Question: I am looking for the JavaScript code which can arrange playing cards images as appear in the attached image, i am using CSS transform rotate with degree 7, but i tried to calculate the left and top in different ways to come up with the attached image but i was unable to do so.

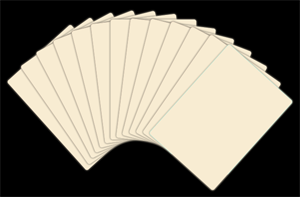
Answer: To arrange the cards, you need to transform them (using CSS transform). Firstly, for each card, you need a rotate transform around the 'transform-origin' at the 'right bottom' corner. So you need to calculate the rotating angle for each card (by cumulating the angle by '7deg' (or some other degree)). Secondly, you need to translate each card so that they are arranged along a path, as in your image shown, looks like this path is very close to an ellipse. So just define some ellipse via the horizontal and vertical radii ('a' and 'b'), increase the rotating angle (around the center point of the ellipse) and calculate the 'x' and 'y' of the running point (on the ellipse path) based on the following formula (the ellipse equations in polar coordinates):
'''
x = a * cos(alpha);
y = b * sin(alpha);
'''
We need to calculate the 'dx' and 'dy' (the difference between the current 'x' ('y') and the previous 'x' ('y')) and cumulate these values to use for 'translate' transform.
Here is the demo code:
:
'''
var n = 13;//number of cards
var al = 7; //degree difference between 2 cards
var a = 90;//horizontal radius of the ellipse path along which the cards are arranged.
var b = 200; //vertical radius of the ellipse path along which the cards are arranged.
var step = 4;//the degree step to jump between 2 cards (along the ellipse path).
var initAlpha = (180 - al * (n - 1)) / 2;// (deg) may be negative
var beta = (180 - step * (n - 1)) / 2 - 15;//
var betaRad = beta * Math.PI / 180;
var prefixes = ["webkit","moz","ms",""];
var x = a * Math.cos(betaRad), y = b * Math.sin(betaRad);
var dx = 0, dy = 0;
function transform(elem, dx, dy, da){
for(var i = 0; i < prefixes.length; i++){
elem.style[prefixes[i] + (prefixes[i] ? "Transform" : "transform")] = "translate(" + dx + "px," +
dy + "px) rotate(" + da + "deg)";
}
}
for(var i = 0; i < n; i++){
//create new card
var card = document.createElement("div");
card.className = "card";
document.body.appendChild(card);
transform(card, dx.toFixed(10), dy.toFixed(10), initAlpha);
beta += step;
initAlpha += al;
betaRad = beta * Math.PI / 180;
var x2 = a * Math.cos(betaRad);
var y2 = b * Math.sin(betaRad);
dx += x - x2;
dy += y - y2;
x = x2;
y = y2;
}
'''
:
'''
.card {
width:150px;
height:100px;
border:1px solid gray;
border-radius:5px;
position:absolute;
top:200px;
left: 30px;
-webkit-transform-origin:right bottom;
-ms-transform-origin:right bottom;
-moz-transform-origin:right bottom;
transform-origin:right bottom;
background:lightyellow;
transition:background 0.3s;
}
.card:hover {
background:orange;
}
body {
background:black;
}
'''
## Demo
Note the arranged cards may not look exactly to what your image shows, but it's very close. You can change the number of cards ('n'), the degree difference 'al', the horizontal radius of the ellipse path 'a', the vertical radius of the ellipse path 'b', 'step', 'initAlpha', 'beta' to arrange the cards differently.
This is a <URL> in which you can set some text for the card without unexpected text direction.